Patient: sex F, age 34
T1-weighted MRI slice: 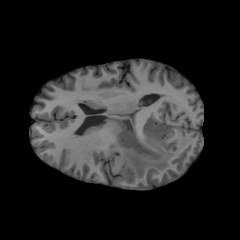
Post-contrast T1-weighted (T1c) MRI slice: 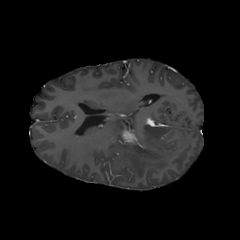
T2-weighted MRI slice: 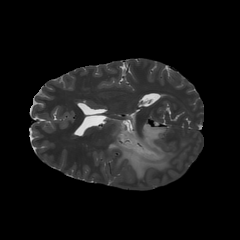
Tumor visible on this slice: yes
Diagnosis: Astrocytoma, IDH-mutant
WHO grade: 3